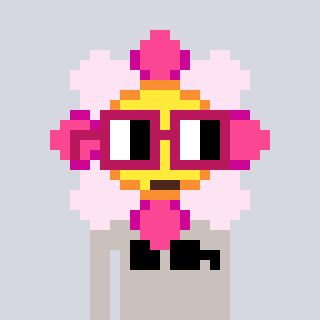
a pixel art character with square dark red glasses, a flower-shaped head and a foggrey-colored body on a cool background